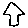
Label: house